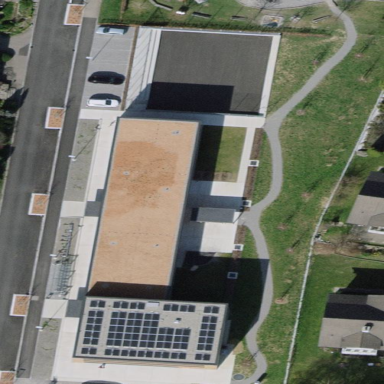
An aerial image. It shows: School.